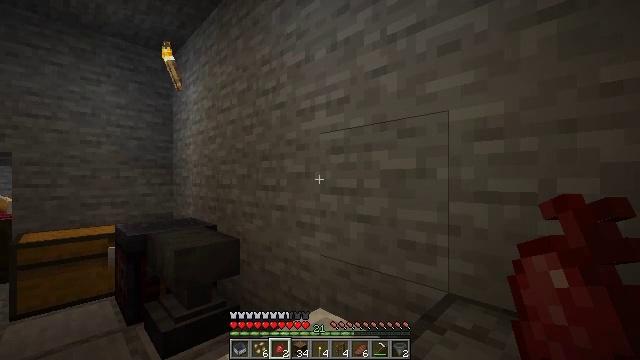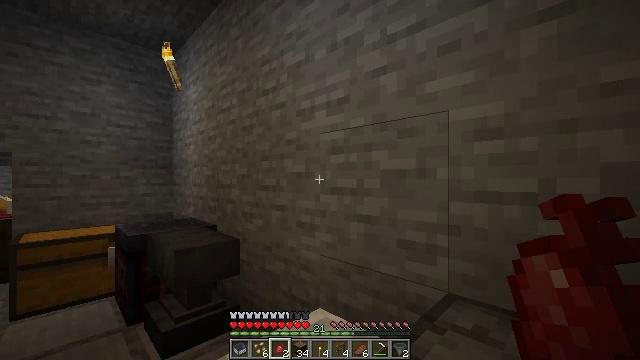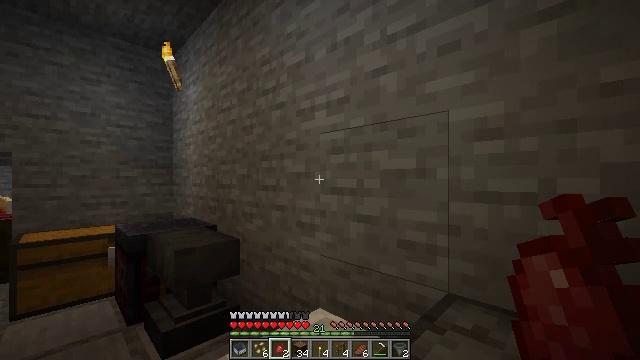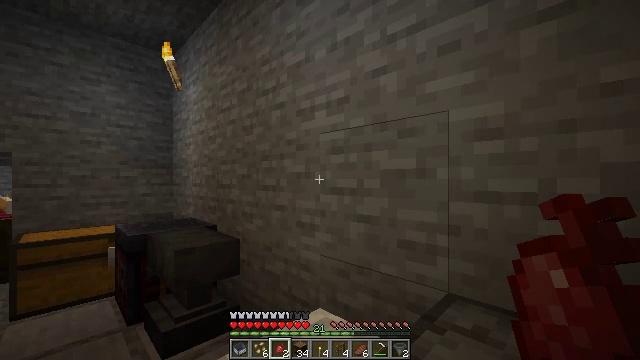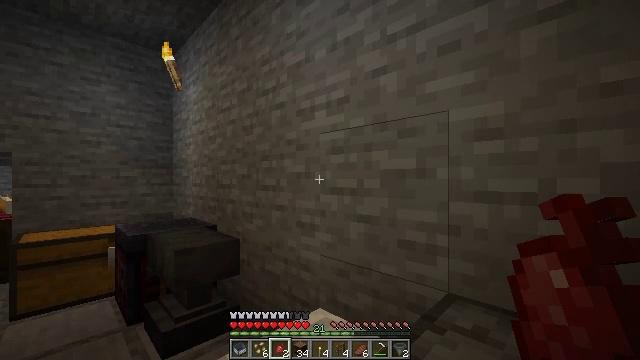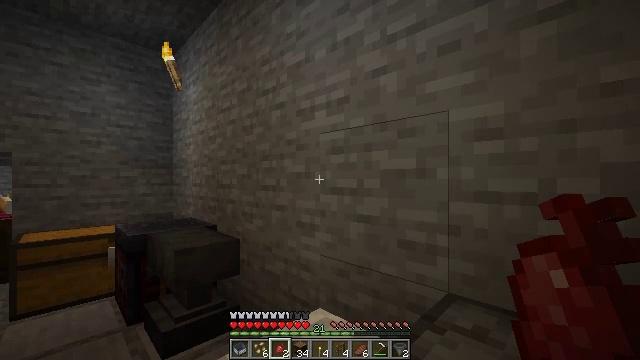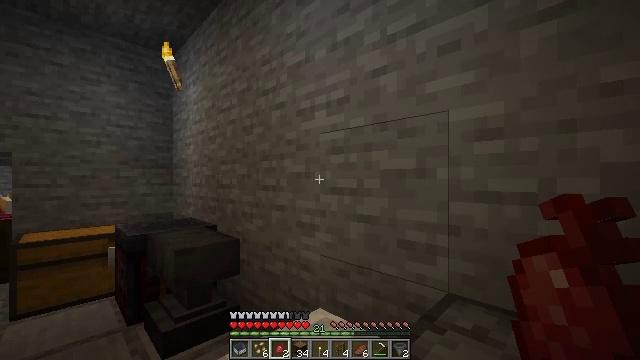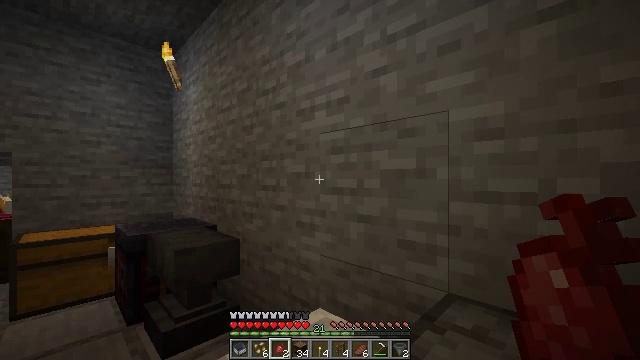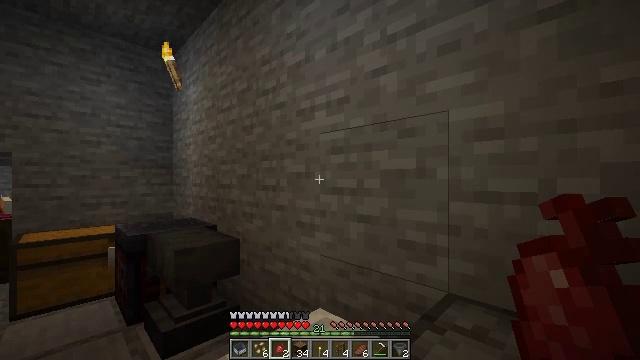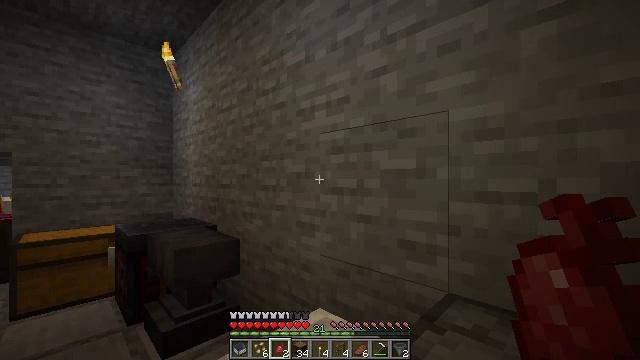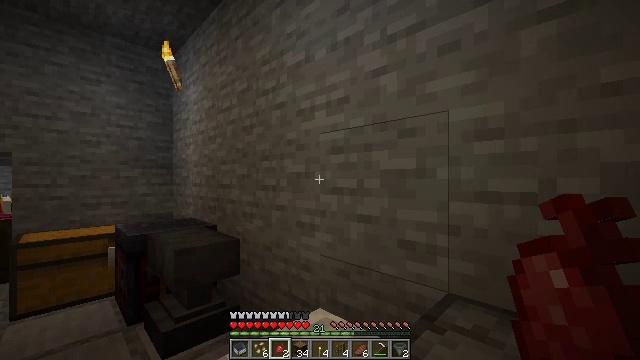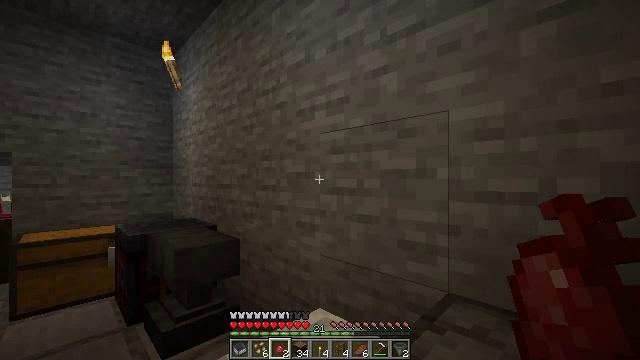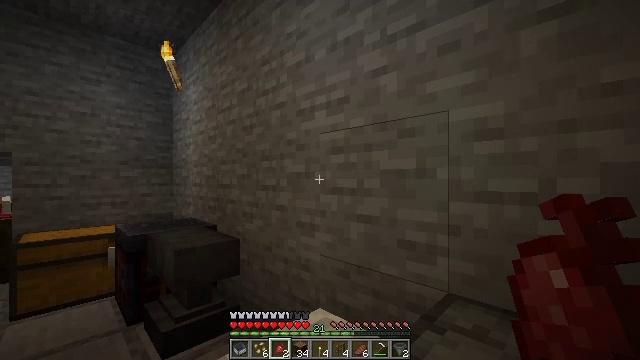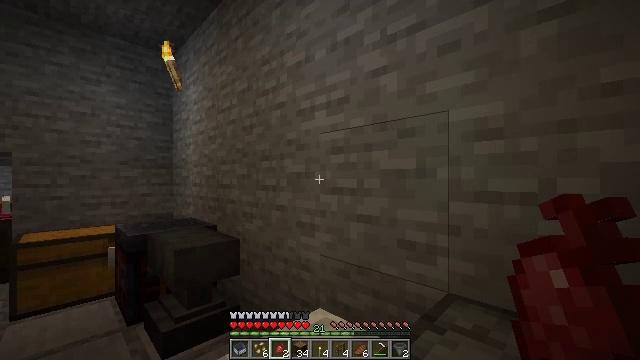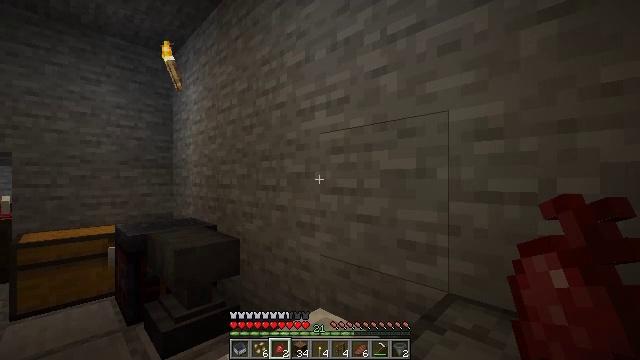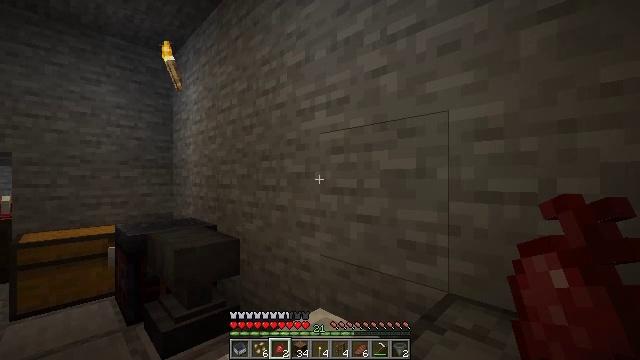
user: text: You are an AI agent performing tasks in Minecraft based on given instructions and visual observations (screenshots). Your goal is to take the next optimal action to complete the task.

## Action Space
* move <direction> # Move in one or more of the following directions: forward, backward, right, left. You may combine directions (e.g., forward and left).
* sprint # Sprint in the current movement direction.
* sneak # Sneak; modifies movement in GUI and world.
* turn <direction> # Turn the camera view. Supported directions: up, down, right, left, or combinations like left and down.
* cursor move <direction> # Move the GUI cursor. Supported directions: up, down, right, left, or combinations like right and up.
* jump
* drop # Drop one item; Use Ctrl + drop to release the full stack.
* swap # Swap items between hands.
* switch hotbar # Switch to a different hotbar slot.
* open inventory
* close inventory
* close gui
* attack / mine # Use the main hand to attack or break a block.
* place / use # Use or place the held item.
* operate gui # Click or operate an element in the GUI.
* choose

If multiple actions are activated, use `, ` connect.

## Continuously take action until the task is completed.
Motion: motion action
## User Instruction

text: Mine beetroots from the garden.
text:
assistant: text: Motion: no_op
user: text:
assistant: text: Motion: no_op
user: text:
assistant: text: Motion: no_op
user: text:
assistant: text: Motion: no_op
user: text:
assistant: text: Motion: no_op
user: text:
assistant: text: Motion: no_op
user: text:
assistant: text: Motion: no_op
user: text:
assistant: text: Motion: no_op
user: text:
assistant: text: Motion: no_op
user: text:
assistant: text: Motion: no_op
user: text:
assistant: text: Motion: no_op
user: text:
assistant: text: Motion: no_op
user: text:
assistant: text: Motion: no_op
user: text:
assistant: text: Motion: no_op
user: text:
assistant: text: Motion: no_op
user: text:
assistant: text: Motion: no_op
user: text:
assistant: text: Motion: no_op
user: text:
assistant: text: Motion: no_op
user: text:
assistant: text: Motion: no_op
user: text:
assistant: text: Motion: no_op
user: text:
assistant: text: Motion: no_op
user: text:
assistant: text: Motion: no_op
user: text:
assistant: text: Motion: no_op
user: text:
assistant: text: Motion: no_op
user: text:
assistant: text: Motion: no_op
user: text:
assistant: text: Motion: no_op
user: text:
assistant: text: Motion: no_op
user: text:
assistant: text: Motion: no_op
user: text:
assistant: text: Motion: no_op
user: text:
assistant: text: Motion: no_op